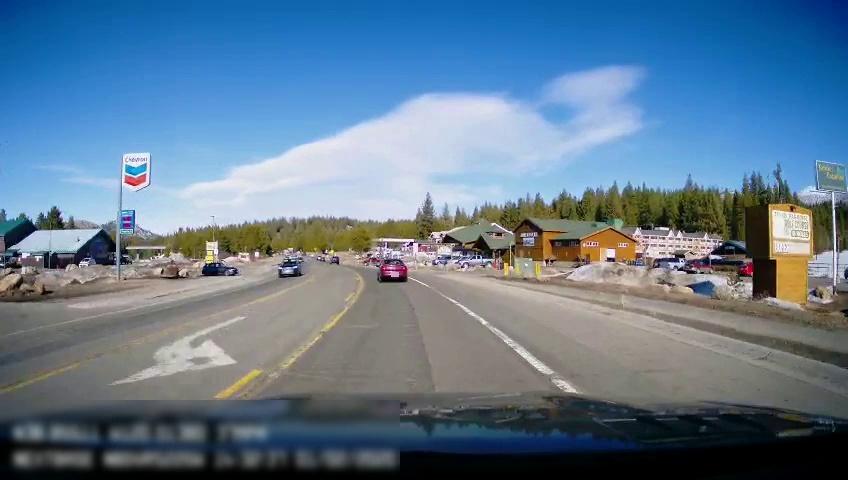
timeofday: Day
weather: Sunny
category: Drivable Space
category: Drivable Space
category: Vehicles | Car
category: Vehicles | SUV
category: Vehicles | SUV
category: Vehicles | Car
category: Vehicles | SUV
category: Vehicles | Truck
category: Vehicles | Car
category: Vehicles | Car
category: Vehicles | Truck
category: Vehicles | Truck
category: Lanes | Current Lane
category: Lanes | Current Lane
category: Lanes | Opposite Lane
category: Lanes | Opposite Lane